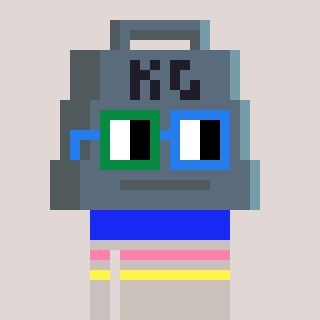
a pixel art character with square green and blue glasses, a weight-shaped head and a foggrey-colored body on a warm background